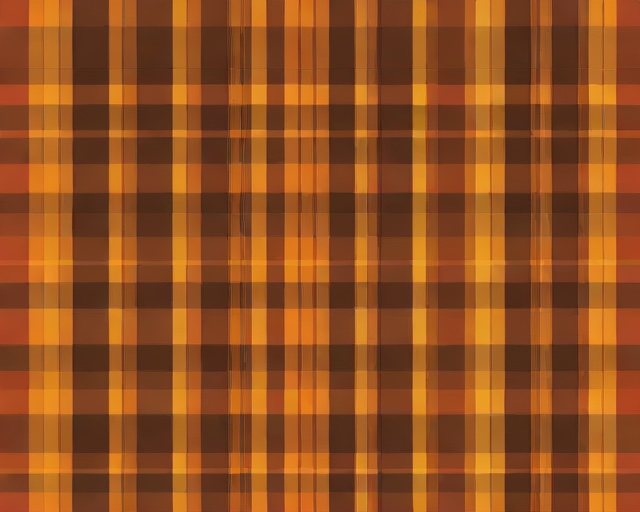
Category: Autumn